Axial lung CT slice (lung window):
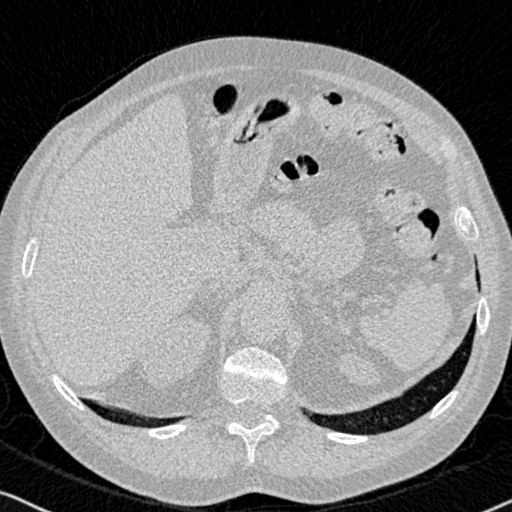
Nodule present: no